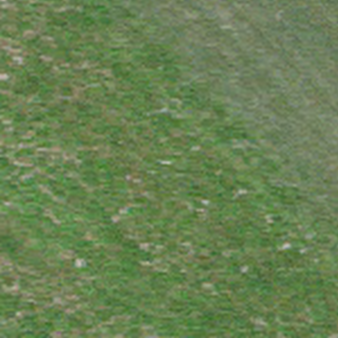
Label: other